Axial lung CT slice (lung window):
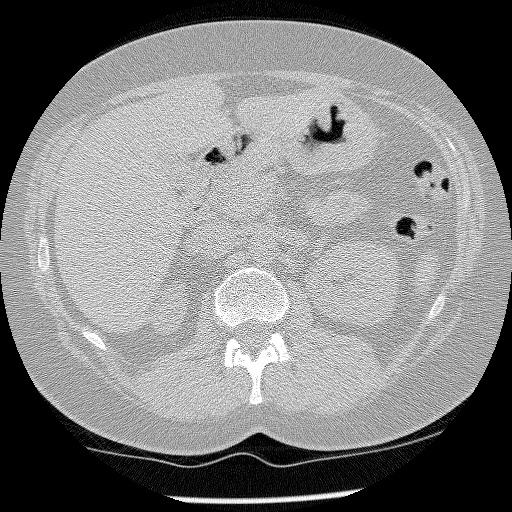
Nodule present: no